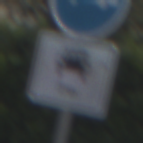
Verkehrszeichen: MehrfachbesetzePersonenkraftwagenFrei
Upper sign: Busssonderstreifen
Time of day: SunriseSunset
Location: Outdoor (Urban)
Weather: Clear
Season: NotSpecified
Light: Natural